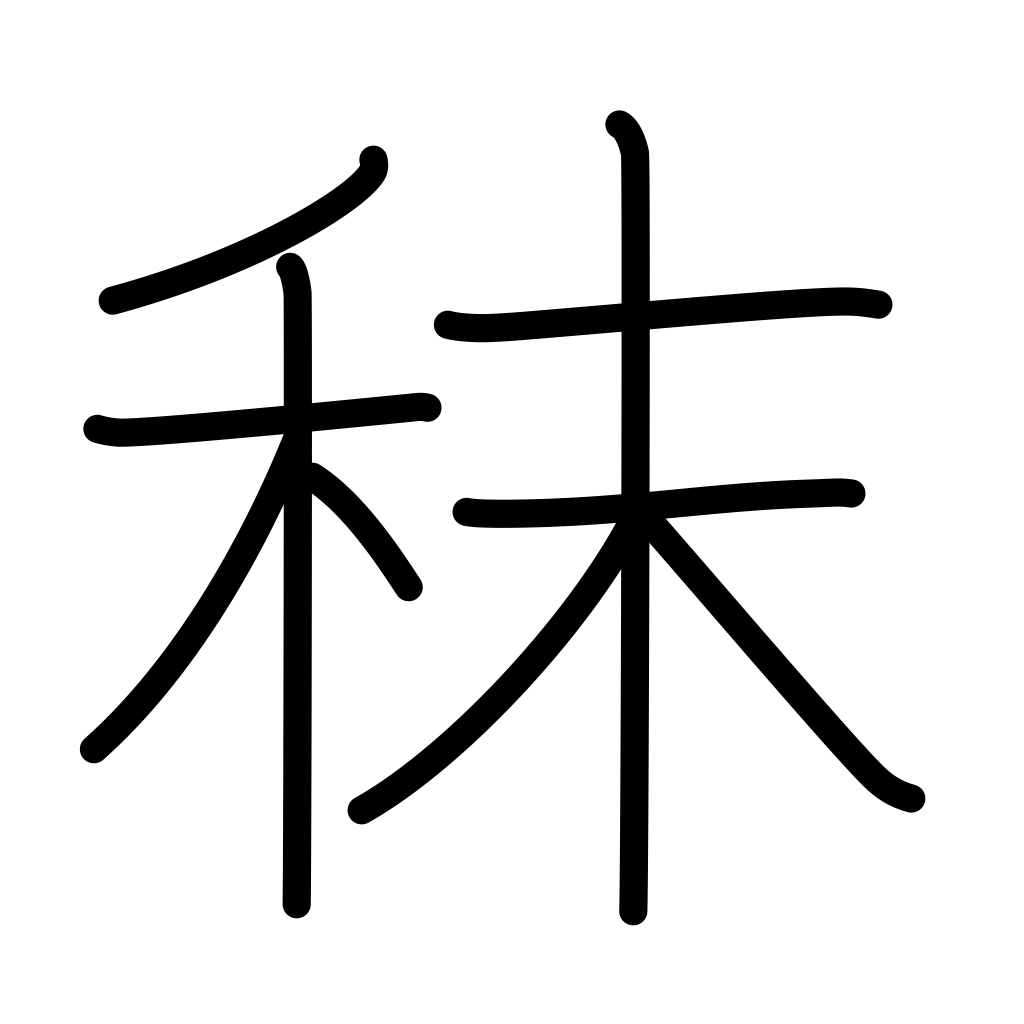
Meaning: fodder